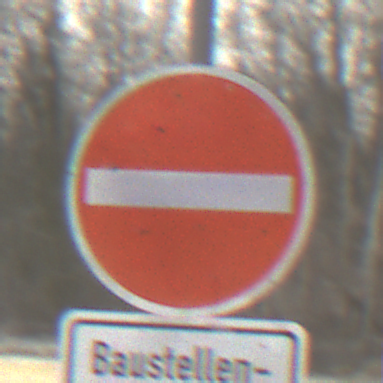
Verkehrszeichen: VerbotDerEinfahrt
Zusatzzeichen unten: SonstigeFahrzeugePersonengruppenFrei1
Umgebung: Outdoor, Nature
Tageszeit: MorningAfternoon
Wetter: PartlyCloudy
Licht: Natural
Jahreszeit: Winter
Kontrast: MediumContrast